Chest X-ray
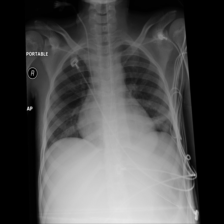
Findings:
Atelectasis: negative
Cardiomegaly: negative
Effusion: negative
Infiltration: negative
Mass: negative
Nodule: negative
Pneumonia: negative
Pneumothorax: negative
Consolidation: negative
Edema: negative
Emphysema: negative
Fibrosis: negative
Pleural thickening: negative
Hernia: negative